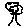
Label: tree